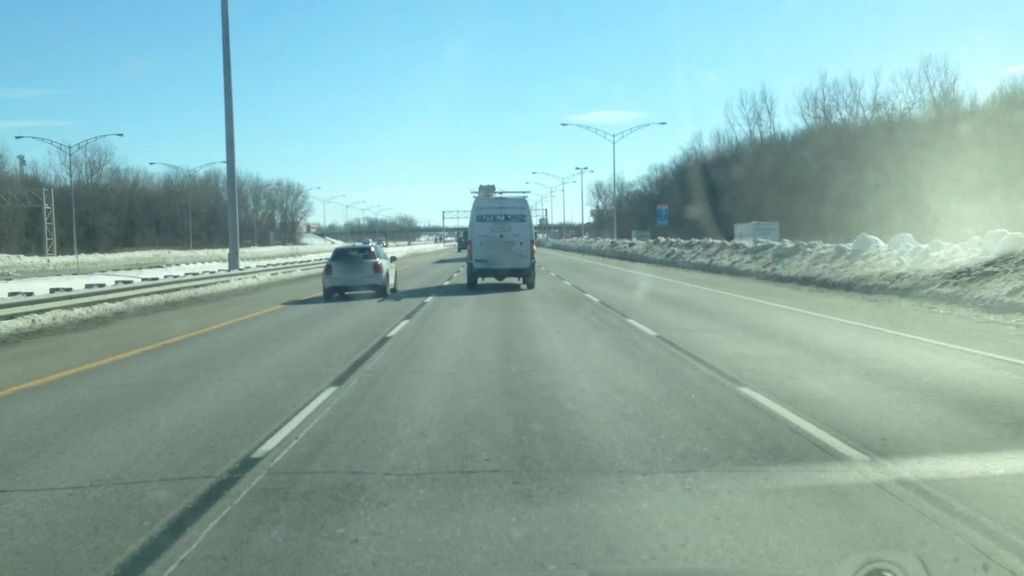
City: montreal